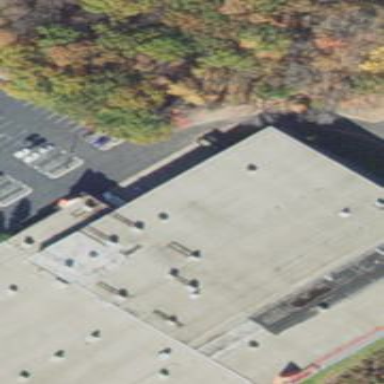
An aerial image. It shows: Building that houses furniture shop.